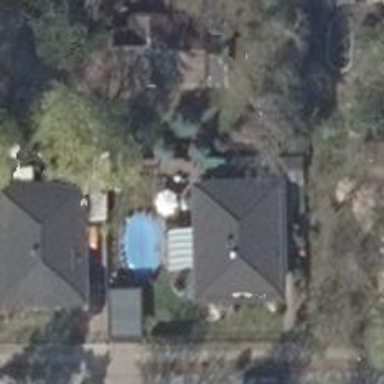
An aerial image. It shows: Swimming pool located in leisure land.